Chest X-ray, PA view. Patient: 34 years old, sex F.
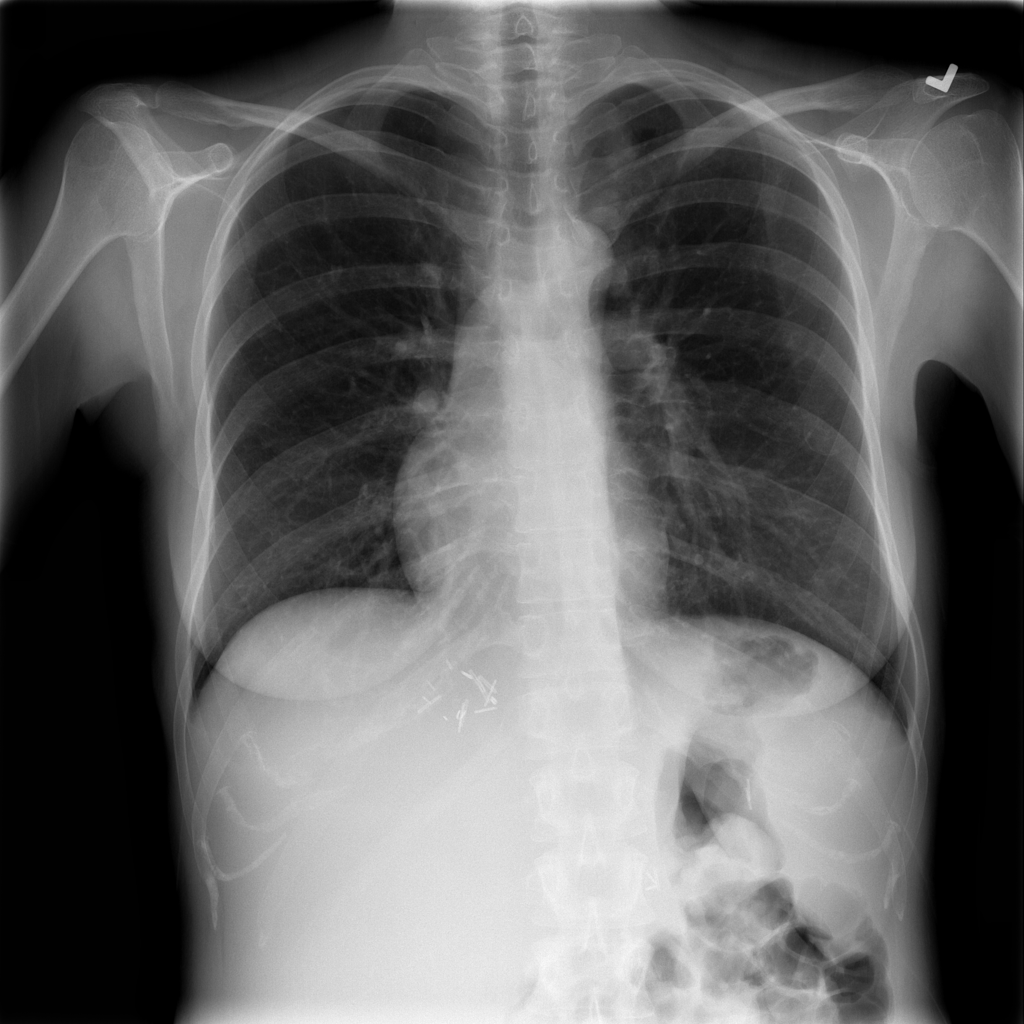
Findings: No Finding